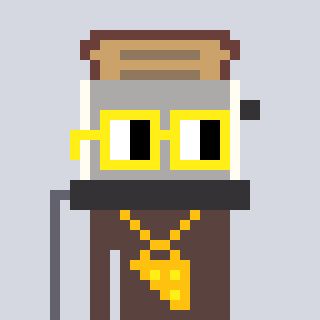
a pixel art character with square yellow glasses, a toaster-shaped head and a darkbrown-colored body on a cool background